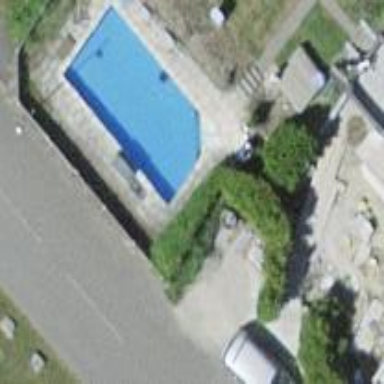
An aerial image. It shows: Swimming pool located in leisure land.